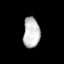
Tissue: lung
Cell type: Endothelial cells
Senescence score: 0.6195
Nuclear area (px): 497
Mean DAPI intensity: 192.087